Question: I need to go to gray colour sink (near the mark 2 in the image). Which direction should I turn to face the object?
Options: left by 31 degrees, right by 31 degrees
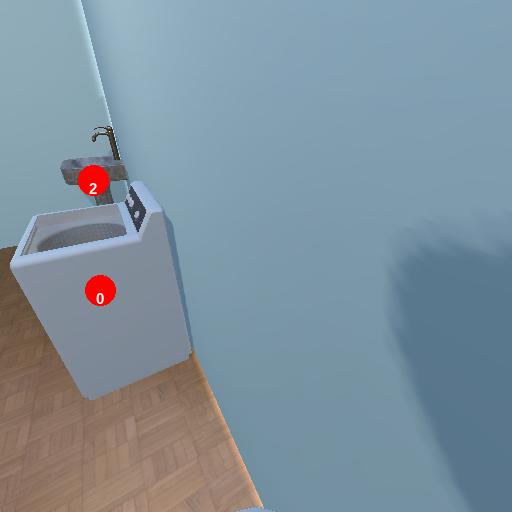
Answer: left by 31 degrees